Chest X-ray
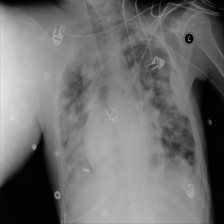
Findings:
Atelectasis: negative
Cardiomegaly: negative
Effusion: positive
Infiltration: negative
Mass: negative
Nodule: negative
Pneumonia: negative
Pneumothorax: negative
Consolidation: positive
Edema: negative
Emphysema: negative
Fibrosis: negative
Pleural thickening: negative
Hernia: negative